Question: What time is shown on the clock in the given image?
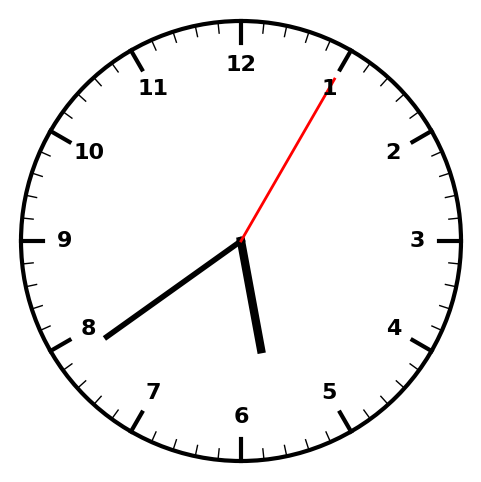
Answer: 05:39:05